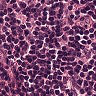
Metastatic tissue present: no